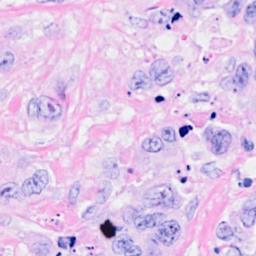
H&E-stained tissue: Breast